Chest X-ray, PA view. Patient: 69 years old, sex M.
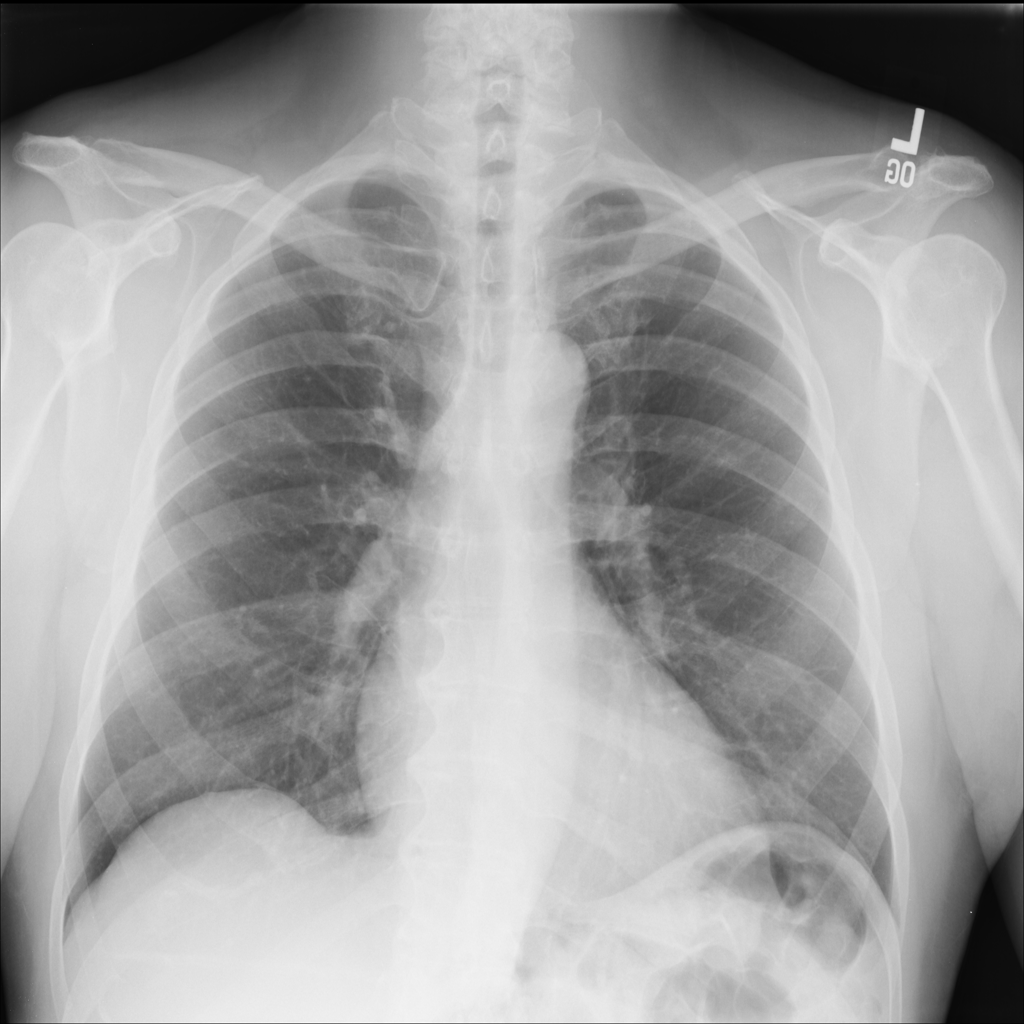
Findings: No Finding